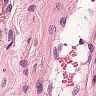
Metastatic tissue present: no